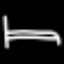
Label: bed